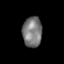
Tissue: skin
Cell type: Epithelial cells
Senescence score: 0.2492
Nuclear area (px): 580
Mean DAPI intensity: 121.371